高一 · 度量几何学
如图所示, 在 $\triangle A B C$ 中, $A C=12 \mathrm{~cm}, A C$ 边上的高 $B D=12 \mathrm{~cm}$, 求其水平放置的直观图的面积.
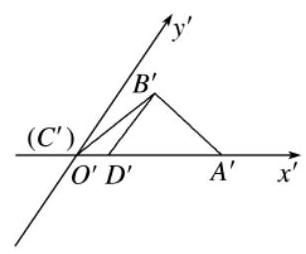
答案: 一 画 $x^{\prime}$ 轴, $y^{\prime}$ 轴, 两轴交于 $O^{\prime}$, 使 $\angle x^{\prime} O^{\prime} y^{\prime}=45^{\circ}$, 作 $\triangle A B C$ 的直观图如图所示,

则 $A^{\prime} C^{\prime}=A C=12 \mathrm{~cm}, B^{\prime} D^{\prime}=\frac{1}{2} B D=6 \mathrm{~cm}$,

故 $\triangle A^{\prime} B^{\prime} C^{\prime}$ 的高为 $\frac{\sqrt{2}}{2} B^{\prime} D^{\prime}=3 \sqrt{2} \mathrm{~cm}$,

所以 $S_{\triangle A^{\prime} B^{\prime} C^{\prime}}=\frac{1}{2} \times 12 \times 3 \sqrt{2}=18 \sqrt{2}\left(\mathrm{~cm}^{2}\right)$.

即水平放置的直观图的面积为 $18 \sqrt{2} \mathrm{~cm}^{2}$.

方法二 $\triangle A B C$ 的面积为 $\frac{1}{2} A C \cdot B D=\frac{1}{2} \times 12 \times 12=72\left(\mathrm{~cm}^{2}\right)$.

由平面图形的面积与直观图的面积间的关系, 可得 $\triangle A B C$ 水平放置的直观图的面积是 $\frac{\sqrt{2}}{4} \times 72=18 \sqrt{2}\left(\mathrm{~cm}^{2}\right)$.